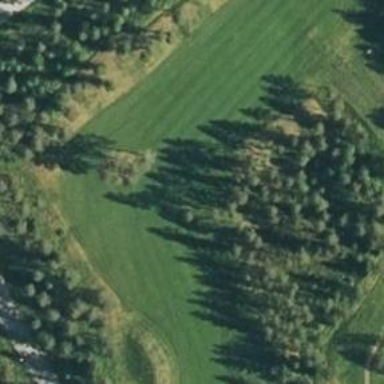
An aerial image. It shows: Golf hole.